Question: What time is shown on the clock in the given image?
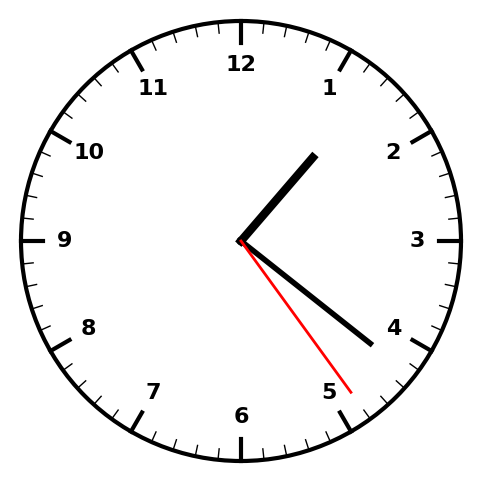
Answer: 01:21:24